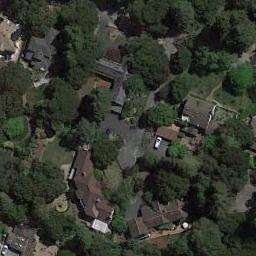
Label: residential